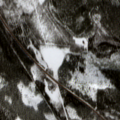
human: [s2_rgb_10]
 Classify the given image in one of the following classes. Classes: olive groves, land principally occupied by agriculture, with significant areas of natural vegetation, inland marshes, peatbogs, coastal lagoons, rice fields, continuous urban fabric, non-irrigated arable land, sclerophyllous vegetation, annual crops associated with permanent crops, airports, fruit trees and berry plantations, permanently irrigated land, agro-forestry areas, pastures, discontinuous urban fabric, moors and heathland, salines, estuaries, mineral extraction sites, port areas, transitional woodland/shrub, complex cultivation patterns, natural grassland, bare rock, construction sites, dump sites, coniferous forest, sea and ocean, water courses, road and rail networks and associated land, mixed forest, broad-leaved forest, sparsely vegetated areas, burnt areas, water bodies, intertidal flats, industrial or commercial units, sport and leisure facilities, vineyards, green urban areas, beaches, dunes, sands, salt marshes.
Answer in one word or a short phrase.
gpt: coniferous forest, transitional woodland/shrub